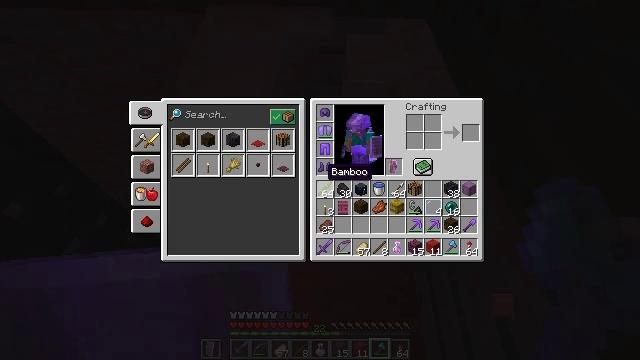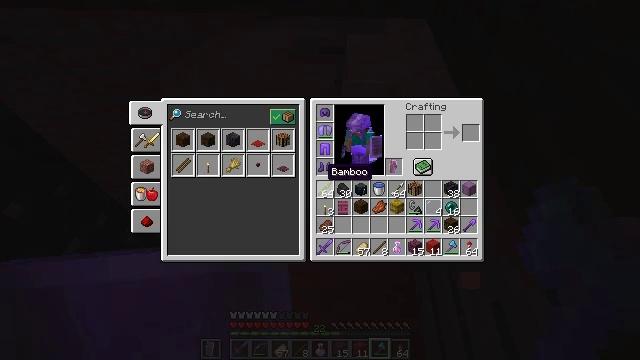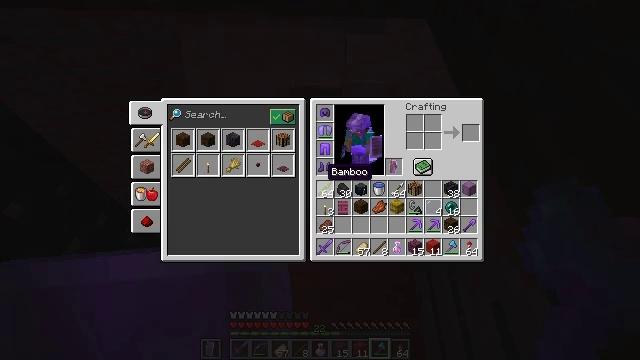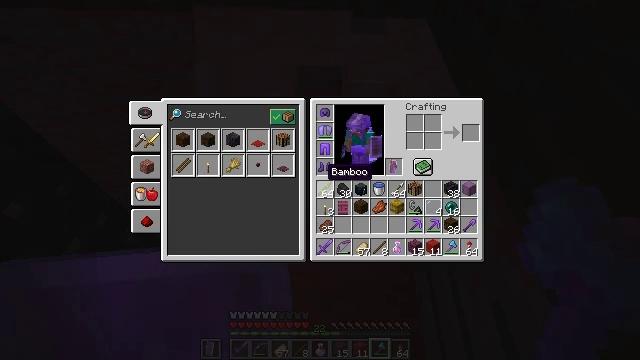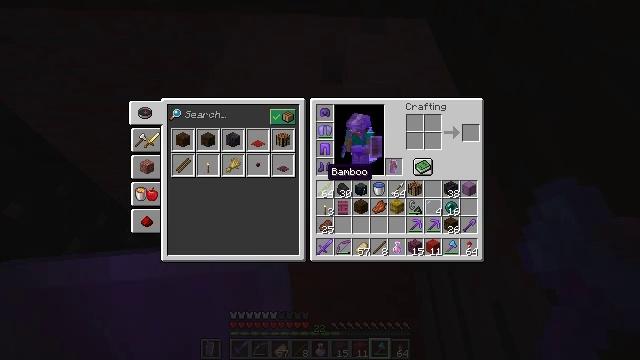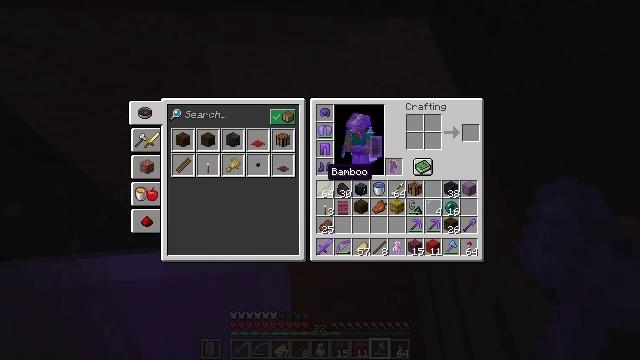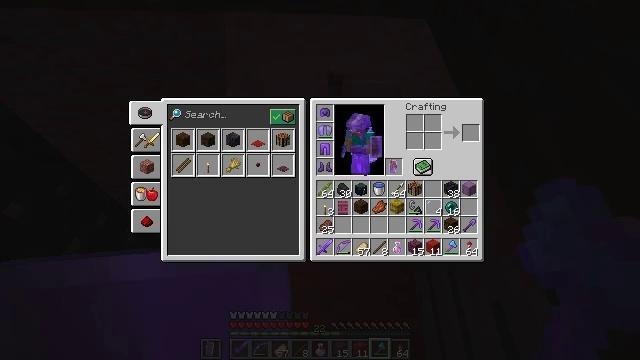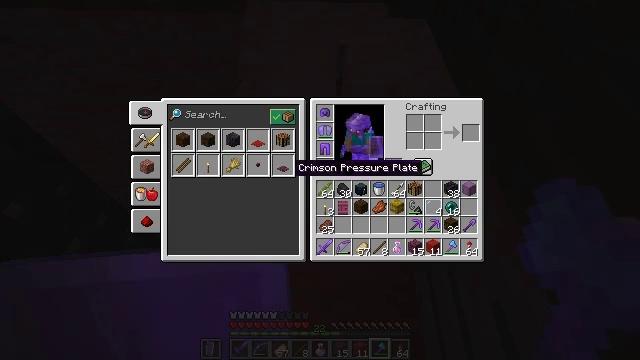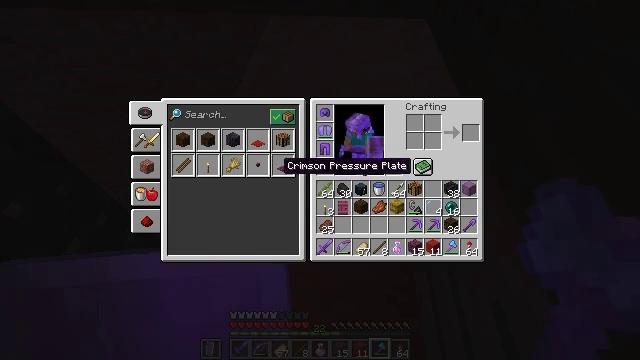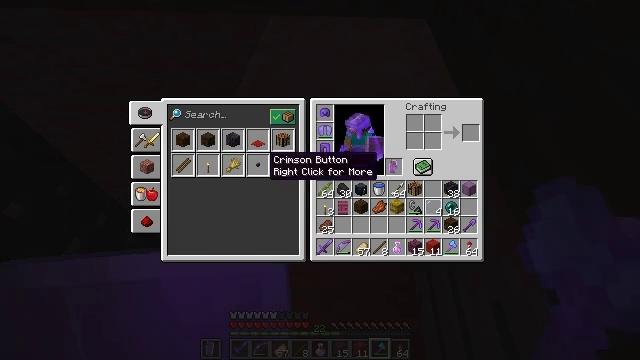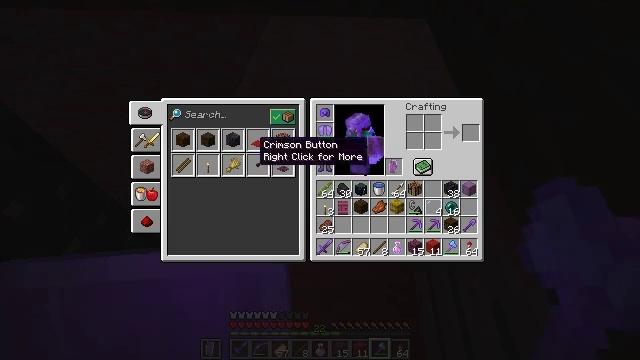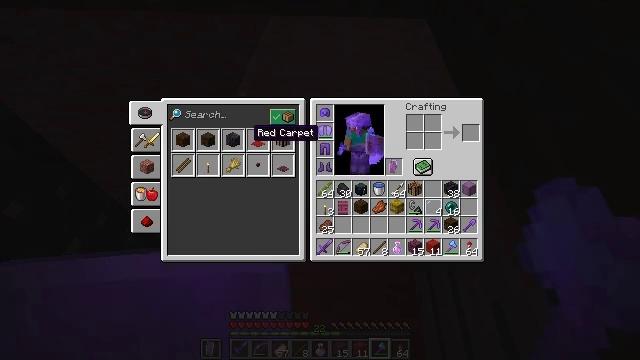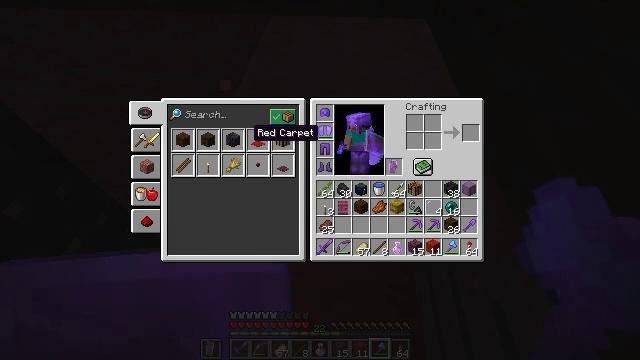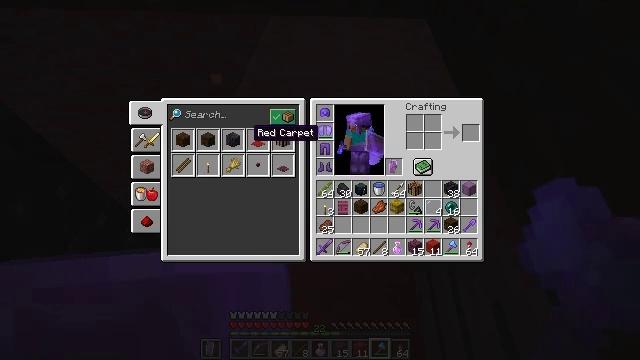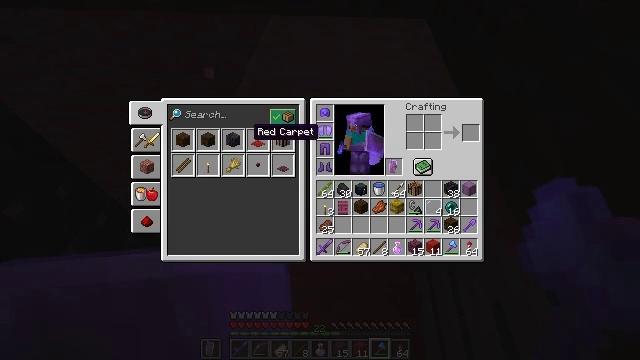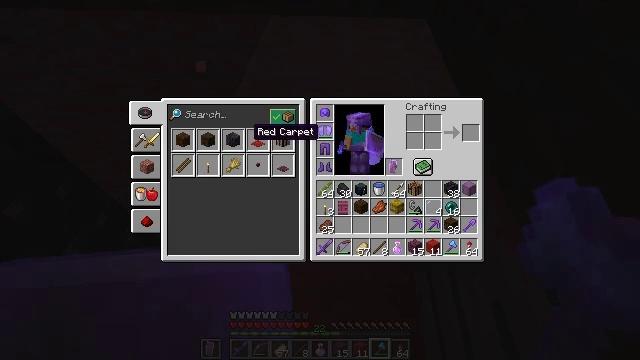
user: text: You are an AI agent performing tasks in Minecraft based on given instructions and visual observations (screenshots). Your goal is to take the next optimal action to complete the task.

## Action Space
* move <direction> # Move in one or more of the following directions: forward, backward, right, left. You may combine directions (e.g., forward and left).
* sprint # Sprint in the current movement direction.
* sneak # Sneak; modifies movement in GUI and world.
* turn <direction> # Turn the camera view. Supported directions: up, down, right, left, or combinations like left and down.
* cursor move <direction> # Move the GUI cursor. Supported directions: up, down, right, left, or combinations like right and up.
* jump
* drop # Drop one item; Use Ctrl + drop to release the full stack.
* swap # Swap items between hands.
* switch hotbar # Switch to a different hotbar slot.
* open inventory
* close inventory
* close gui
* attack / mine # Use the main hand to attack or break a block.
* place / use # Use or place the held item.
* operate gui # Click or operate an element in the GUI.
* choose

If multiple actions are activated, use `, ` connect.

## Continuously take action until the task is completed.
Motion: motion action
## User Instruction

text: craft item red carpet
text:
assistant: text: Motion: no_op
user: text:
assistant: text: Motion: no_op
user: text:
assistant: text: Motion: no_op
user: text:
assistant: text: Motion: no_op
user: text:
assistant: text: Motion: no_op
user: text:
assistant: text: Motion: no_op
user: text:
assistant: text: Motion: turn left
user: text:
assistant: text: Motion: turn left
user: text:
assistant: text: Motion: turn left
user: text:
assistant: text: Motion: turn left and up
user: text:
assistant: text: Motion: turn up
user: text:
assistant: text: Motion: no_op
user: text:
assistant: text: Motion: no_op
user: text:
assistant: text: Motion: no_op
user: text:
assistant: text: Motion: no_op
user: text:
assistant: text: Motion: no_op
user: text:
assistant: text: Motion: no_op
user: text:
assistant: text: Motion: no_op
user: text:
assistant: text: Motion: no_op
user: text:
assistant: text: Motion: no_op
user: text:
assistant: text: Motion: attack / mine
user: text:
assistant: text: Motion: attack / mine
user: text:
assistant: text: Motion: no_op
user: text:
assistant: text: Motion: attack / mine
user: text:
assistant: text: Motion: attack / mine
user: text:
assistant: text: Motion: no_op
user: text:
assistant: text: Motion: no_op
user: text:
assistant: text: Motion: attack / mine
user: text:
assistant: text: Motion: attack / mine
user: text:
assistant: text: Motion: attack / mine